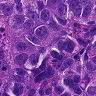
Metastatic tissue present: yes